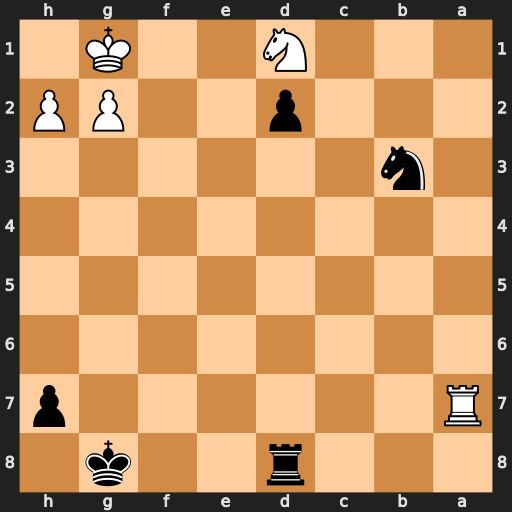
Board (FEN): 3r2k1/R6p/8/8/8/1n6/3p2PP/3N2K1
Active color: b
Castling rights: -
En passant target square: -
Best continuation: Re8 Kf2 Re1